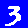
Digit: 3